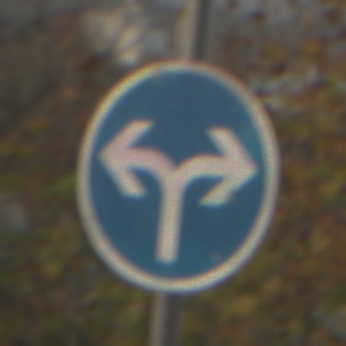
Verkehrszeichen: VorgeschriebeneFahrtrichtungRechtsOderLinks
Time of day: SunriseSunset
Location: Outdoor (Nature)
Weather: PartlyCloudy
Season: NotSpecified
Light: Natural